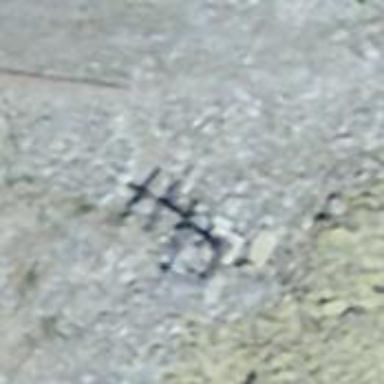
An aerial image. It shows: Pylon for aerialway.